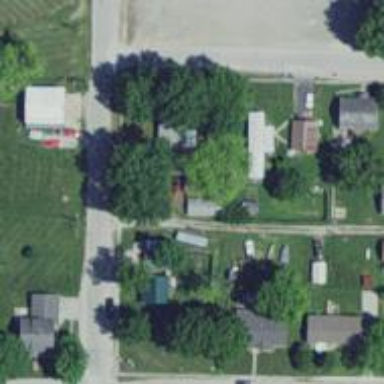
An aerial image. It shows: Alley classified as service road.